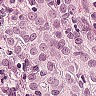
Metastatic tissue present: yes